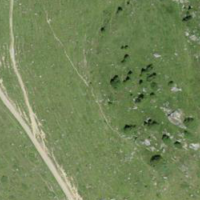
EUNIS habitat code: 26
Species observed at this site:
Fabriciana niobe